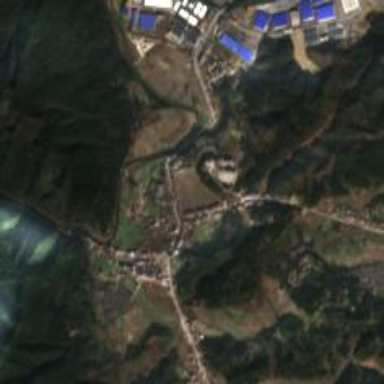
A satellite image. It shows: Ethnic township within town.